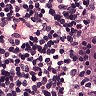
Metastatic tissue present: no